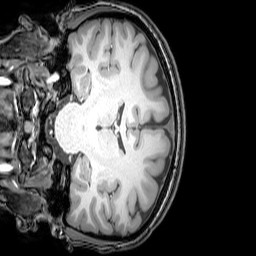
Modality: T1w
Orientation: coronal
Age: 22
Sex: female
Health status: healthy
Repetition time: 0.081 s
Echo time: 0.037 s